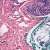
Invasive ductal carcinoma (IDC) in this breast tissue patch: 0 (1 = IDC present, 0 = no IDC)